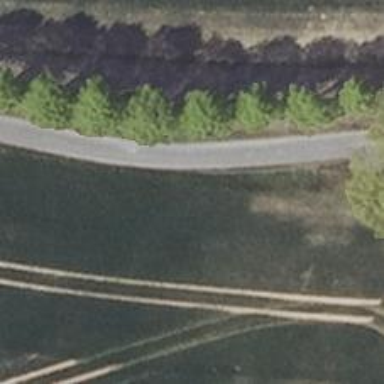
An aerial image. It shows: Well-maintained track road with grade 1 tracktype.